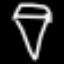
Label: diamond